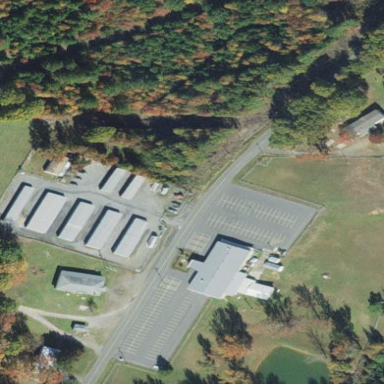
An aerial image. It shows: Area used for garages with storage rental services available.